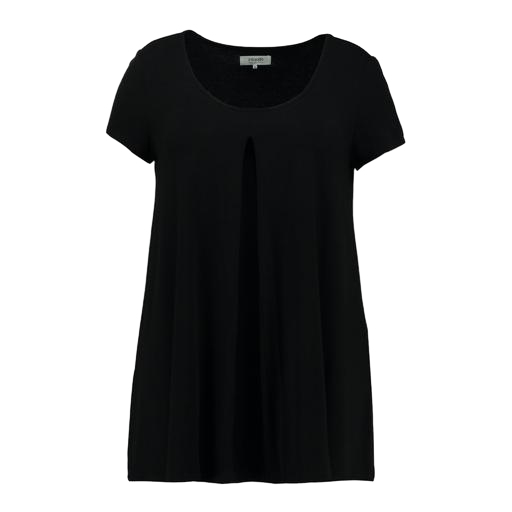
black pleated short sleeve nursing top, black cutout tunic, black scoop neck tunic, white background